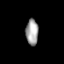
Tissue: prostate
Cell type: Epithelial cells
Senescence score: 0.2694
Nuclear area (px): 321
Mean DAPI intensity: 161.33